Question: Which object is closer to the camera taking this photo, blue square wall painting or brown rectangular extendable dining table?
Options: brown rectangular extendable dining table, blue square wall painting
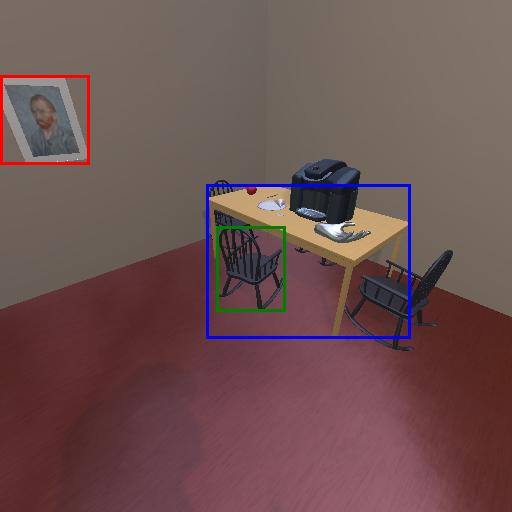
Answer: brown rectangular extendable dining table